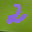
Label: 2